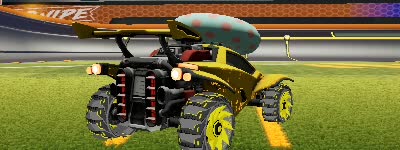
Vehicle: octane